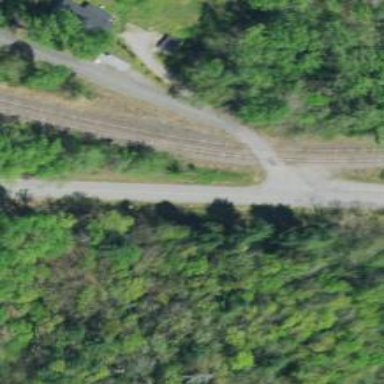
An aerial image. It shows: Abandoned railway.